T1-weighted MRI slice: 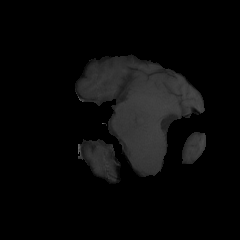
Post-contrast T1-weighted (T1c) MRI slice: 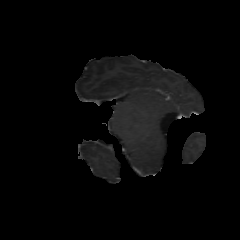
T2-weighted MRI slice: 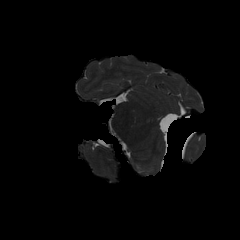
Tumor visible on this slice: no